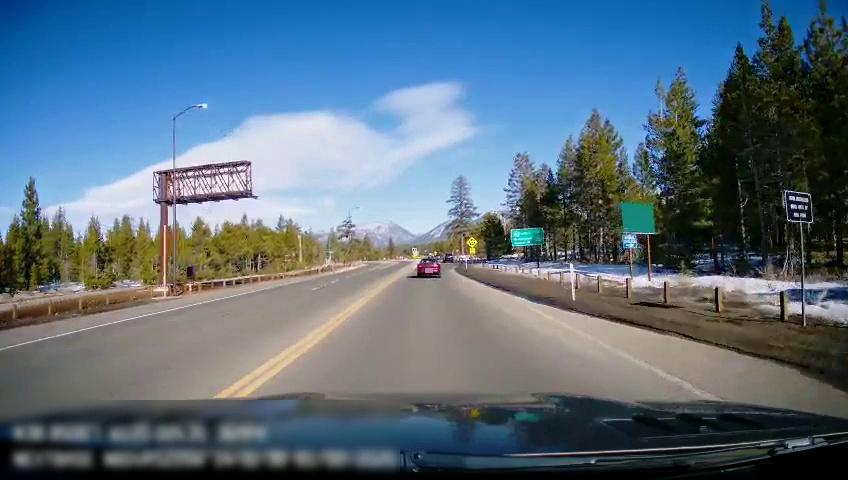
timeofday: Day
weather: Sunny
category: Drivable Space
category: Vehicles | Car
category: Vehicles | SUV
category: Lanes | Current Lane
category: Lanes | Opposite Lane
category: Lanes | Current Lane
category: Lanes | Opposite Lane
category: Lanes | Opposite Lane
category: Traffic | Signs
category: Traffic | Signs
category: Traffic | Signs
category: Traffic | Signs
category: Traffic | Signs